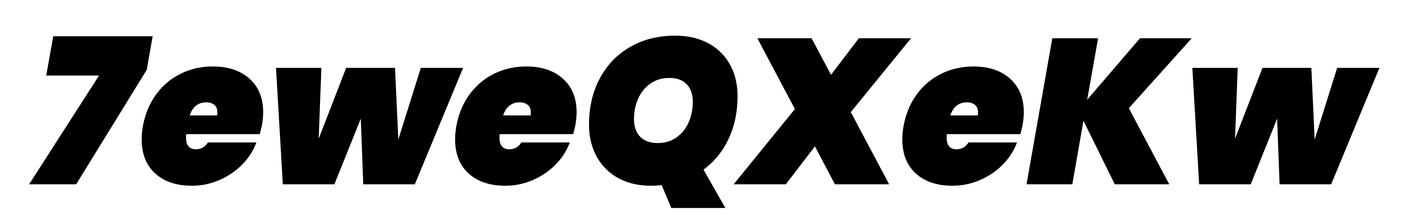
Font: Poppins-BlackItalic